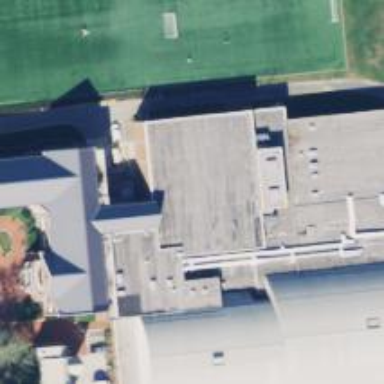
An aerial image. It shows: University building with nearby fitness centre.